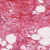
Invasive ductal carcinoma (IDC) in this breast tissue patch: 0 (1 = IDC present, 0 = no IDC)